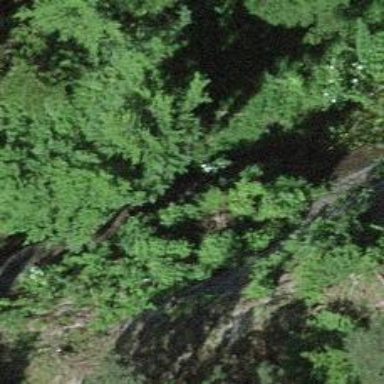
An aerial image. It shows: Cliff in nature.